Question: I have some code that basically does this:
'''
for i = 1:length(ReliabilityStruct)
if (FailureFlags(i) == 0)
plot(X(i), Y(i), '.b');
elseif (FailureFlags(i) == 1)
plot(X(i), Y(i), 'or');
elseif (FailureFlags(i) == 2)
plot(X(i), Y(i), 'og');
elseif (FailureFlags(i) == 3)
plot(X(i), Y(i), 'ok');
else
fprintf('
Unknown Flag, check Data
')
return
end
end
drawnow;
legend('Recovery', '1', '2', '3');
'''
So my aim is to make a graph that has different symbols for different flags. See below:

As you can see, the Legend doesn't exactly fit the data. How can you change each of the legend entries to fix this up? Alternatively, is there a better way to approach this?
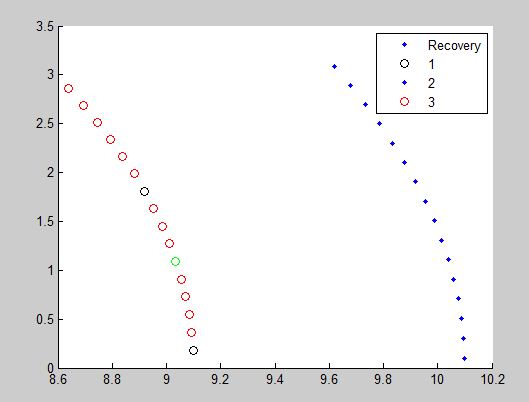
Answer: I think you can use something like this (added bonus is that you avoid loops!):
'''
ind = FailureFlags==0;
plot(X(ind), Y(ind), '.b');
ind = FailureFlags==1;
plot(X(ind), Y(ind), 'or');
ind = FailureFlags==2;
plot(X(ind), Y(ind), 'og');
ind = FailureFlags==3;
plot(X(ind), Y(ind), 'ok');
legend('Recovery', '1', '2', '3');
'''